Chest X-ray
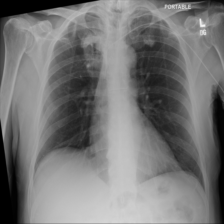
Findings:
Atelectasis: negative
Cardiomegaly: negative
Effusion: negative
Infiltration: negative
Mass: negative
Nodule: negative
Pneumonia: negative
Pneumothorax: negative
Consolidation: negative
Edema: negative
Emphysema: negative
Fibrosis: negative
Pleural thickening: negative
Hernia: negative